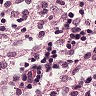
Metastatic tissue present: no